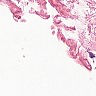
Metastatic tissue present: no